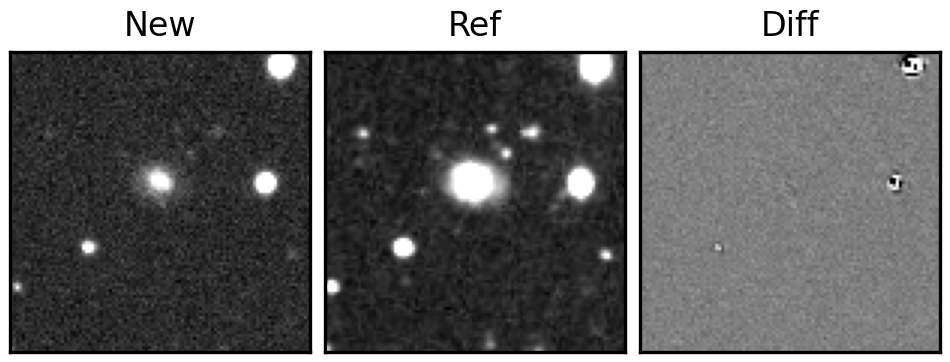
Label: real